Question: I'm developing a website for a client of ours and have been having a nagging issue for weeks. The problem is intermittent and might happen twice in a day or once in 2 weeks.
When it happens, the client will start getting 401.3 "Unauthorized" errors when trying to load static script or style tags on the page. It's always a .css or .js file that gets denied and setting '<modules runAllManagedModulesForAllRequests="false" />' hasn't fixed the problem. When the problem happens it effectively blocks the file until the application pool is restarted.
The site is using Forms Authentication with the stock "AspNetSqlMembershipProvider". The site has protected files in an /Accounts folder, styles in /Styles, and scripts in /Scripts. The site has anonymous access enabled and has a separate web.config in the /Accounts folder which deny's access to anonymous users (though that shouldn't even matter with runAllManagedModulesForAllRequests=false).
I've looked through the event logs and I see this:
2012-06-06 14:23:32 <URL> 401 3 5 1493 429 62
Sometimes after a short period of time it fixes itself or if I restart the application pool I get this:
2012-06-06 14:30:30 <URL> 200 0 0 2533 455 78
I finally got the hosting provider to enable failed request tracing and finally got a trace of the error:

Every failed request tracing file I got this time said the failure happens right after the "FILE_CACHE_ACCESS_END" event. What is this event doing and why would access be denied?
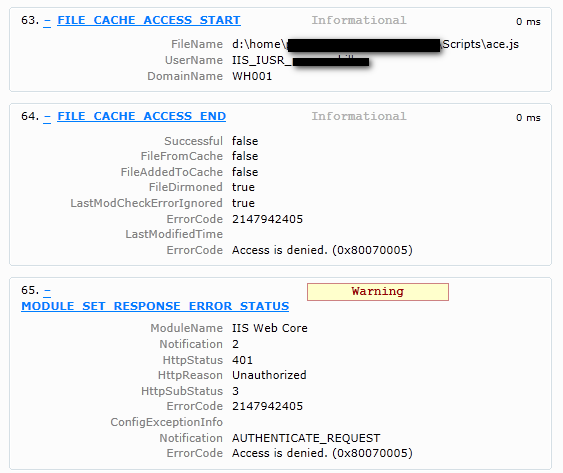
Answer: EDIT:
You should probably try following the "failed request tracing" instructions <URL>. The error is almost certainly NTFS permissions related.
Looks like you are getting a Win32 "path not found" error in the problem line (the '3' right after the HTTP status code, field 'sc-win32-status').
Are these files on a network share? It looks like there might be some connectivity issues between the web server and the drive hosting these files. This might be in the form of an authorization error for the IIS user when attempting to read those files, which would explain the 401 error.
W3C Extended Log File Format (IIS 6.0) here: <URL>
Win32 status codes here: <URL>